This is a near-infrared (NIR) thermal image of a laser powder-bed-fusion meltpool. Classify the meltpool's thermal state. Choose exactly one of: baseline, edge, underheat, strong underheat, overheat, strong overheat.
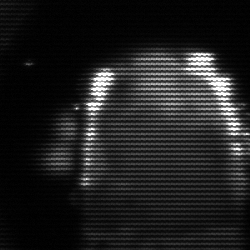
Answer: baseline